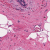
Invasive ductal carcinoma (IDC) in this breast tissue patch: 0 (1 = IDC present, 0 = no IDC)